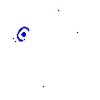
Particle: electron